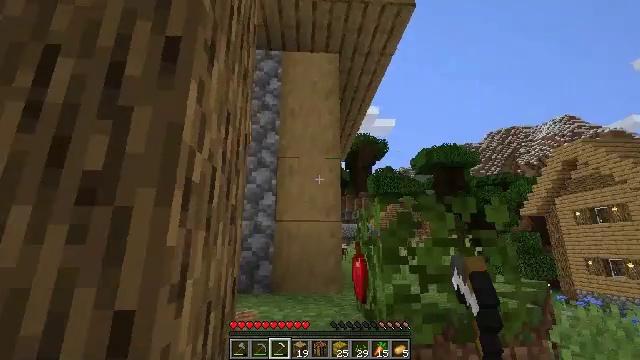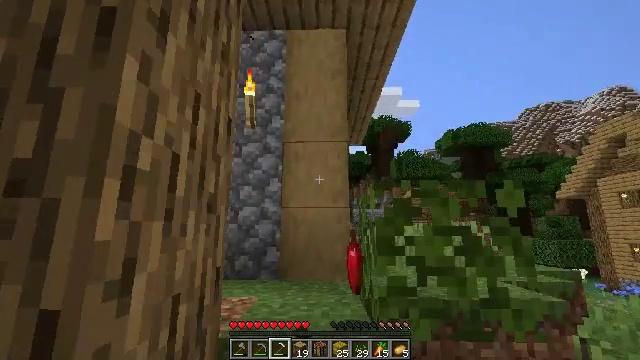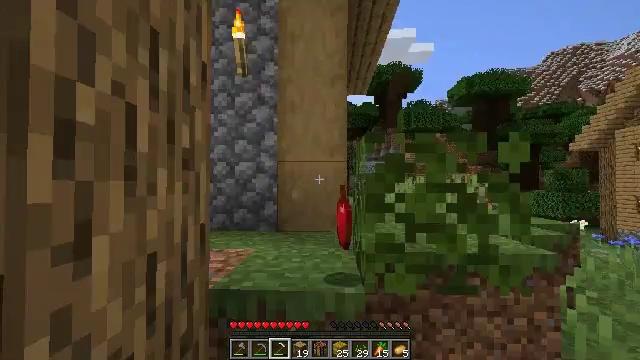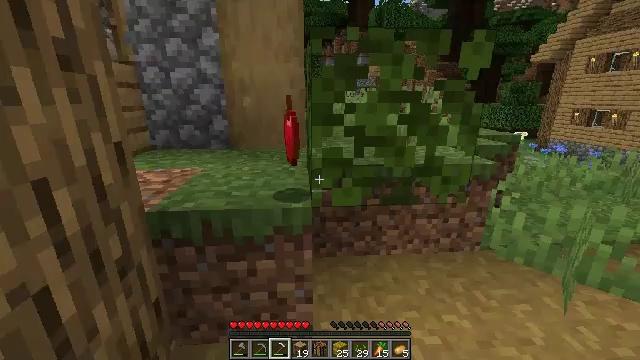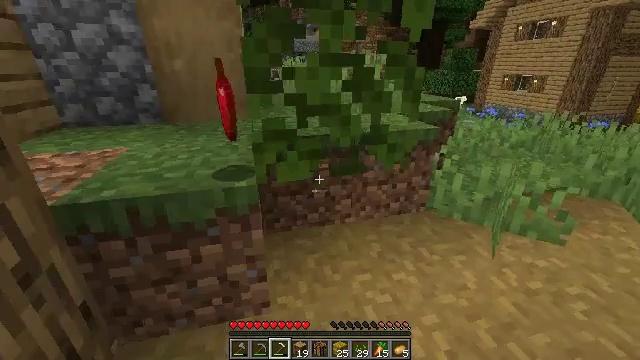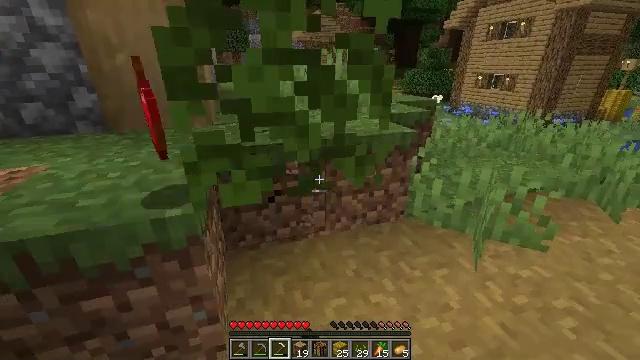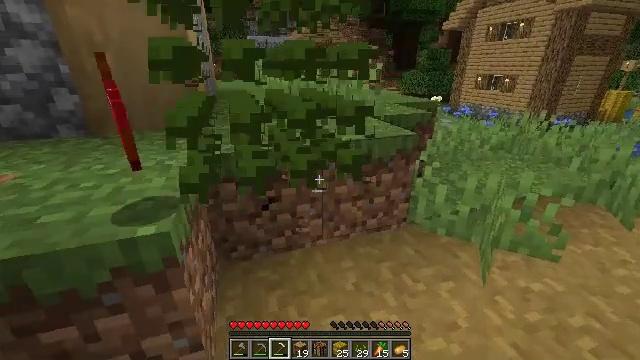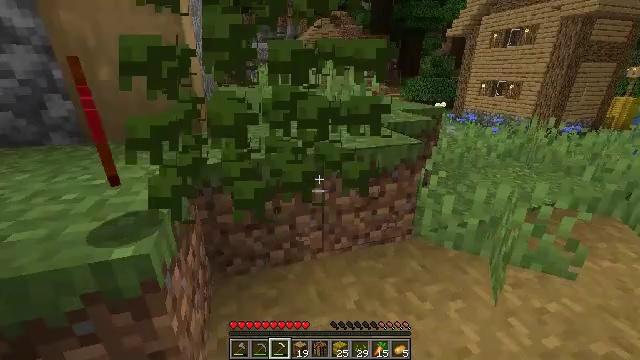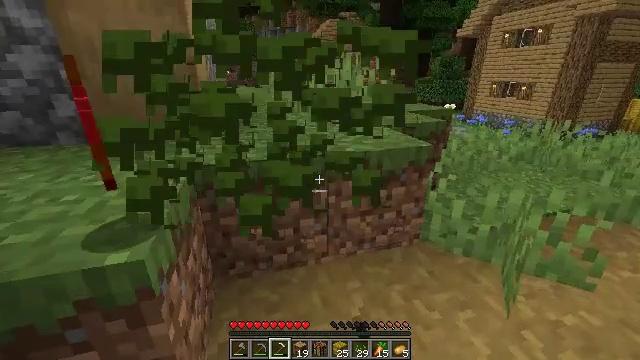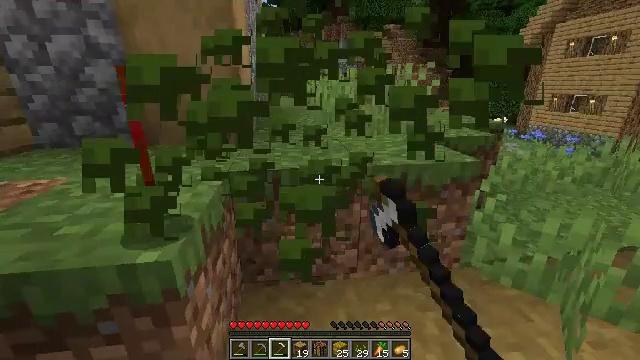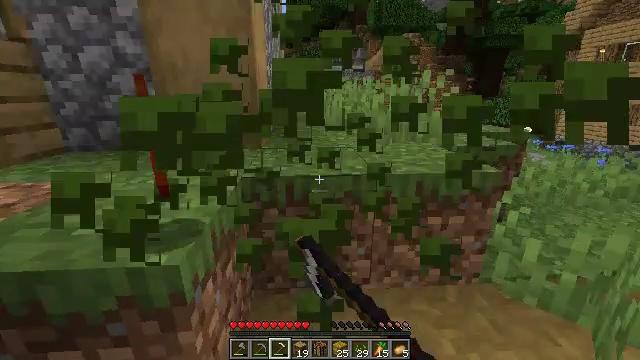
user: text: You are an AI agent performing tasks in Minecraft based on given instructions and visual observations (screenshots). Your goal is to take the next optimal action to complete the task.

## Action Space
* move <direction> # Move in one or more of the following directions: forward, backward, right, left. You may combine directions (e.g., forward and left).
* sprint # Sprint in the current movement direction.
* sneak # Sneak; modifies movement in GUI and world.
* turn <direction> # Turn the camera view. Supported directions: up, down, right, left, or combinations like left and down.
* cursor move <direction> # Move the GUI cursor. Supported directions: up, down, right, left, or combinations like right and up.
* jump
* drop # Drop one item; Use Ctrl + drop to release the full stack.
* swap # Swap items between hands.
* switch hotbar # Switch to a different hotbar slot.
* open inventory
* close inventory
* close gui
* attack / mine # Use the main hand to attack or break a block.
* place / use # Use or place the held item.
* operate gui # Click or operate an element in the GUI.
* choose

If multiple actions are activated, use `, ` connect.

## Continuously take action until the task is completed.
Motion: motion action
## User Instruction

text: Gather oak leaves by attacking.
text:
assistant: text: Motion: move forward and move right, turn left and down, attack / mine
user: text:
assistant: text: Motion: move forward and move right, turn left and down, attack / mine
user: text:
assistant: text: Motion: move forward and move right, turn right and down
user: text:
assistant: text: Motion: move forward and move right, turn right and down, attack / mine
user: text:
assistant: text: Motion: move forward, turn right, attack / mine
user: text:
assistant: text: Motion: move forward, attack / mine
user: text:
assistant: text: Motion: turn up, attack / mine
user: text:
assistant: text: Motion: turn left, attack / mine
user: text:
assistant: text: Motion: turn left and up, attack / mine
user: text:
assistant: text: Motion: turn left and up
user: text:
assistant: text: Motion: no_op